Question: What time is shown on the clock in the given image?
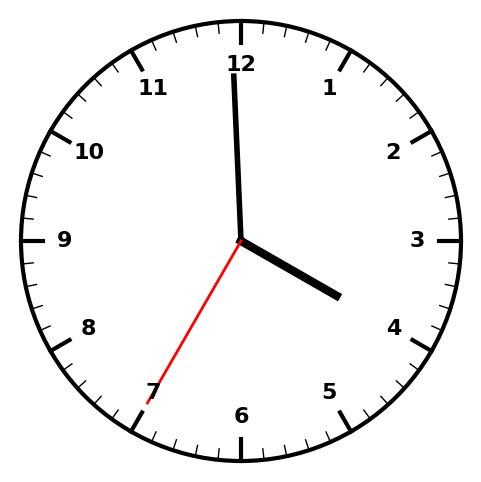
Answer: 03:59:35